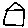
Label: house